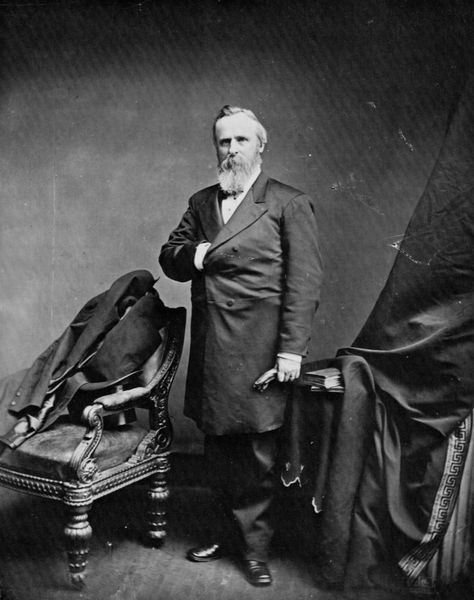
Titel: Rutherford B. Hayes
Künstler: Mathew B. Brady
Schlagwörter: hand, mann, handschuh, handschuhe, schwarz, stuhl, weiss, anzug, bart, jacke, wand, falten, vollbart, portrait, vorhang, mantel, sessel, stoff, borte, kamin, schuhe, polster, knöpfe, foto, fotografie, buch, schwarzweiß, man, black and white, meander, thinking, old ma, loneless, nobless